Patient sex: M
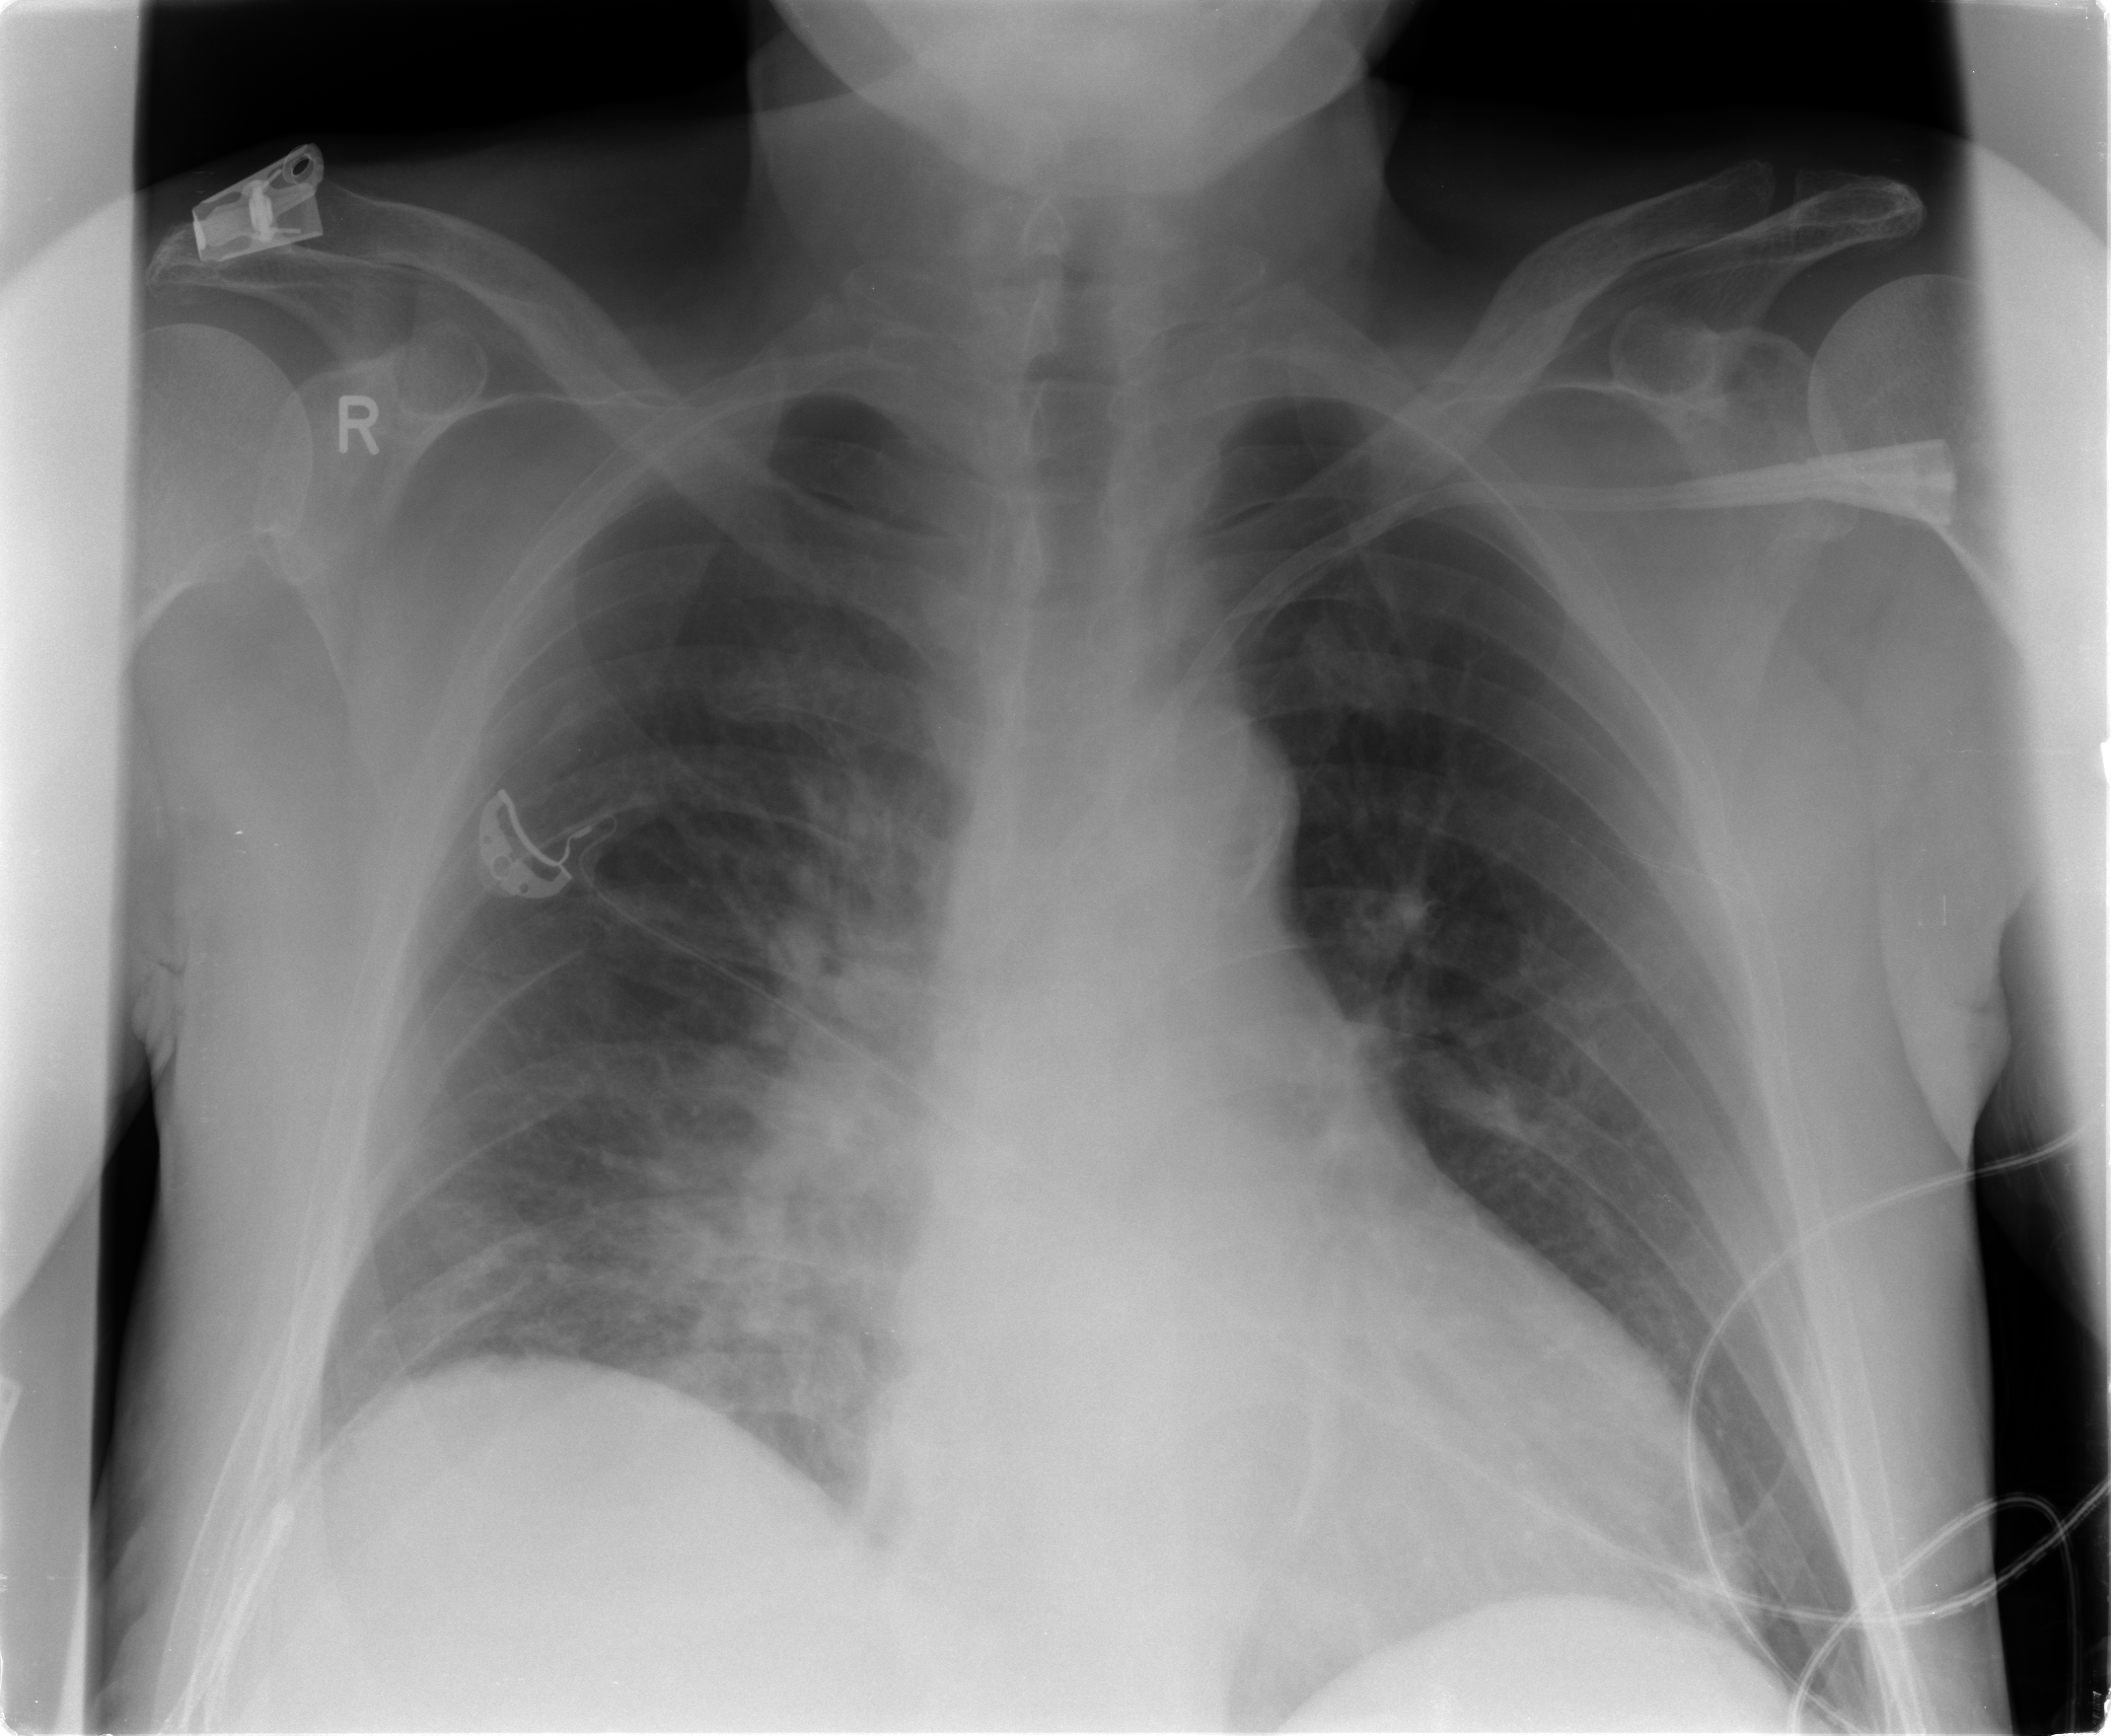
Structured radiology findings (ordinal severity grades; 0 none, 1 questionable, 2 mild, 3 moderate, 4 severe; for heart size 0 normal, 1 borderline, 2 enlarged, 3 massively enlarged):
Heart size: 2
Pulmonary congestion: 1
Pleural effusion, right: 0
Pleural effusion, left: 0
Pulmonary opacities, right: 1
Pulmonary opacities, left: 0
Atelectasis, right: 2
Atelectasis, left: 0